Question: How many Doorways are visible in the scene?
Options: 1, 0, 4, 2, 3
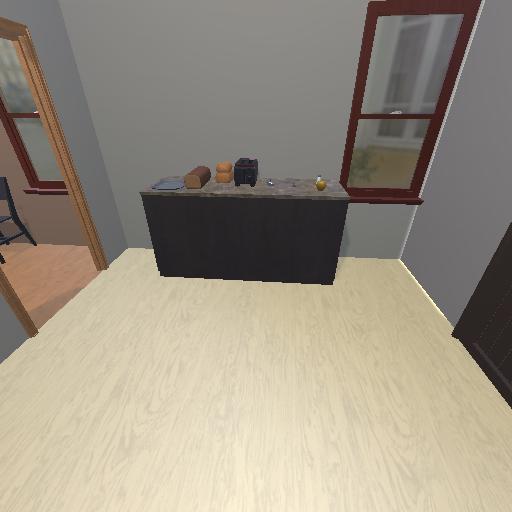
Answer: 1